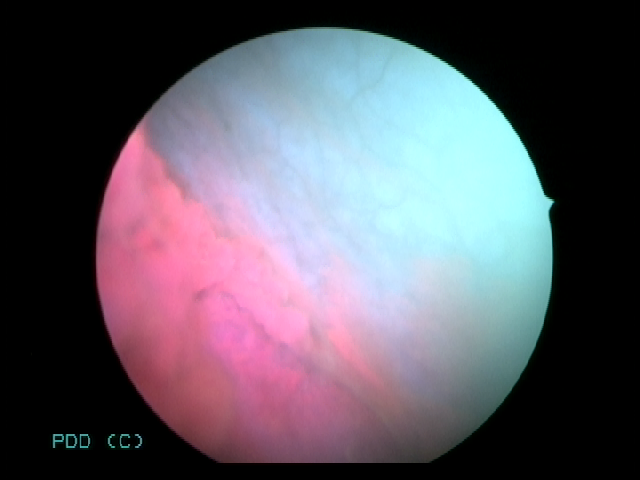
Modality: BLC
Class: Malignant
Subclass: LowGradePapillary
Lesion: L1
Stage: Ta
Morphology: Papillary
Bladder cancer association: Yes